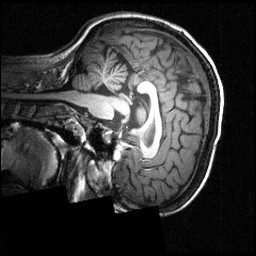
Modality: T1w
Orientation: sagittal
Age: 24
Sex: female
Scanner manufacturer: siemens
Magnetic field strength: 3.951 T
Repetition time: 1.5 s
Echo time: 0.00335 s